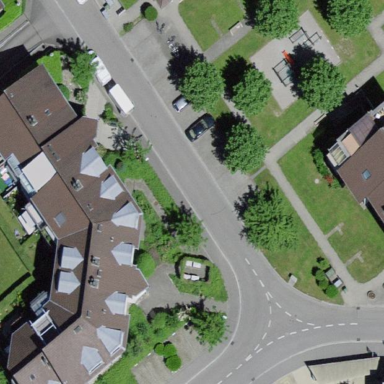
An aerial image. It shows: Street-side parking area.